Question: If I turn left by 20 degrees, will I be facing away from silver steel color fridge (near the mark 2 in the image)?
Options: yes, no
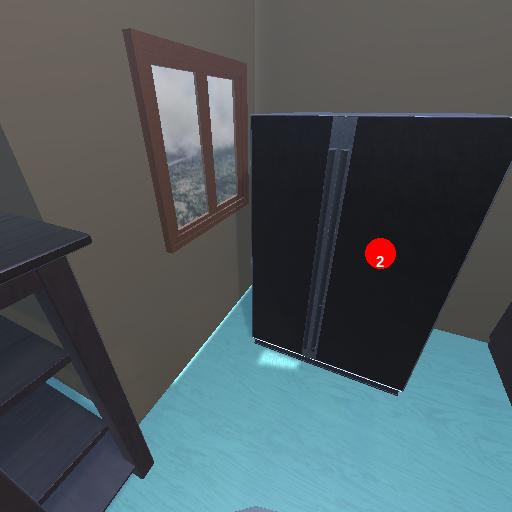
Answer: yes